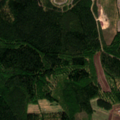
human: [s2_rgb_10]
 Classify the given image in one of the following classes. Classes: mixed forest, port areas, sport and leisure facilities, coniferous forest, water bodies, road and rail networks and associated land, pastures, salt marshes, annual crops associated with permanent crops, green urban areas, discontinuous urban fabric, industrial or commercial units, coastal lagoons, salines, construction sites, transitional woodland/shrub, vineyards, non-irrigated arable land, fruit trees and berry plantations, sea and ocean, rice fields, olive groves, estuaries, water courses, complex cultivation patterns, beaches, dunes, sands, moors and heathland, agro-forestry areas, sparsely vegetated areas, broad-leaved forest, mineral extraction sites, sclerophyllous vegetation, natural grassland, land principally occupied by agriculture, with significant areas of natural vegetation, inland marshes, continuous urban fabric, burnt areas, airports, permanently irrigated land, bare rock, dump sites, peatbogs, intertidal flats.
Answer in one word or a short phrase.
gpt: land principally occupied by agriculture, with significant areas of natural vegetation, coniferous forest, mixed forest